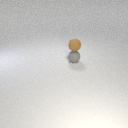
small gray rubber sphere below small brown rubber sphere